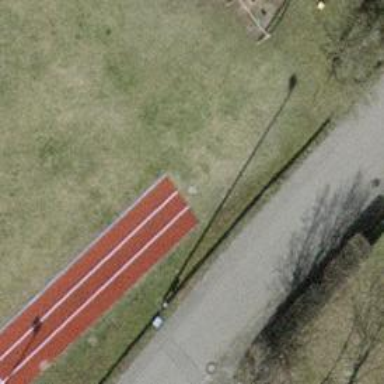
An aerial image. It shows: Track in leisure land.